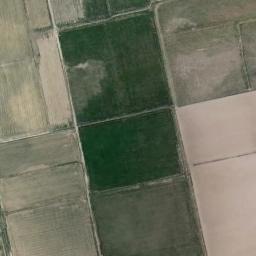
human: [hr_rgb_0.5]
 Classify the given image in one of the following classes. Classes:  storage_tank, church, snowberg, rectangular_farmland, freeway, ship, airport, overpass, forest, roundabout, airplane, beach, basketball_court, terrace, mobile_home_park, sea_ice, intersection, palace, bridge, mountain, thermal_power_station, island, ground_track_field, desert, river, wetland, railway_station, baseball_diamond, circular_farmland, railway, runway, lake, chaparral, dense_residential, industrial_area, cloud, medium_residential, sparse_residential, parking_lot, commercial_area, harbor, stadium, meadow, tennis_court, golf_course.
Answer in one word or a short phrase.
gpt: rectangular_farmland